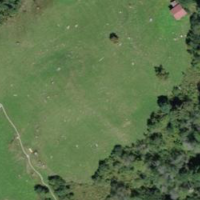
EUNIS habitat code: 26
Species observed at this site:
Helix pomatia